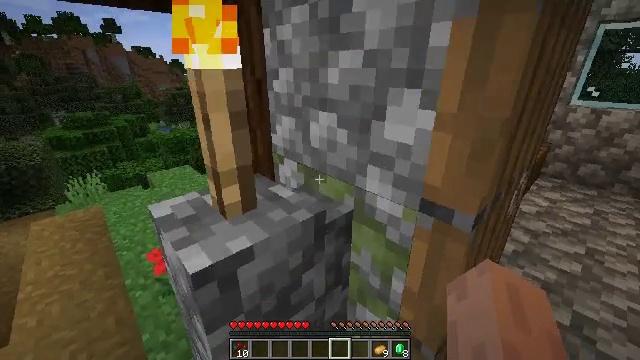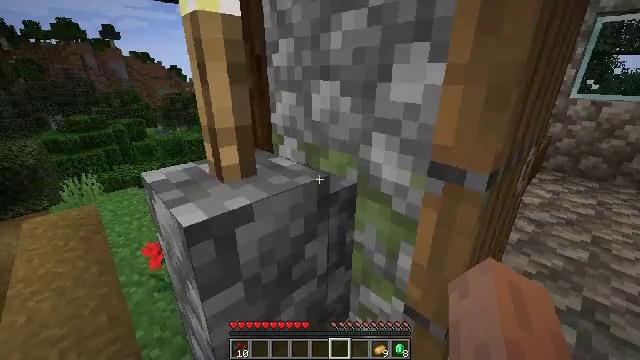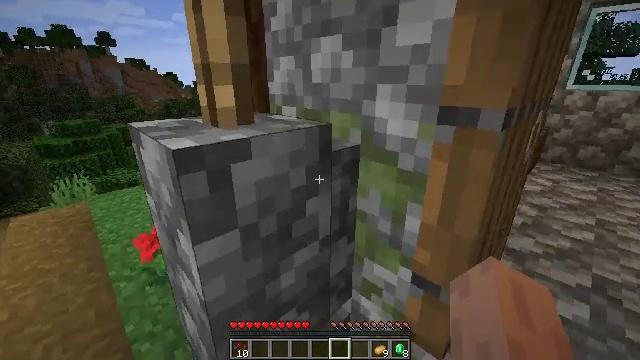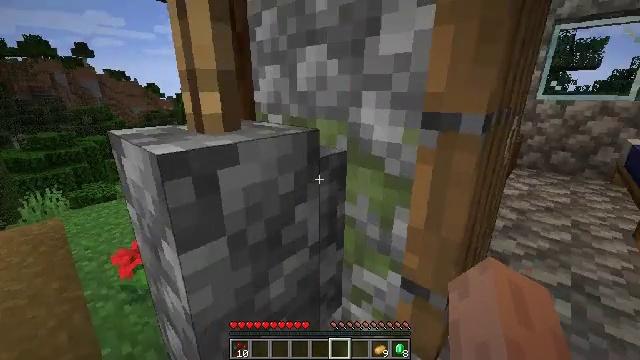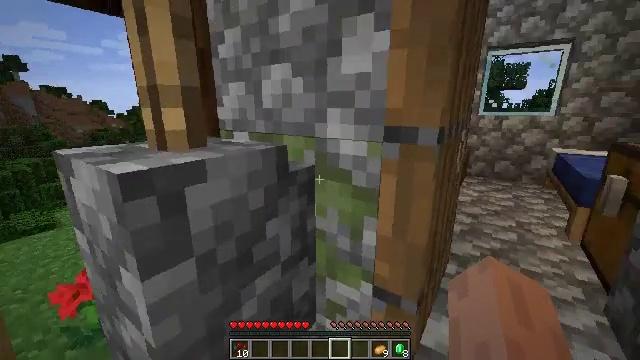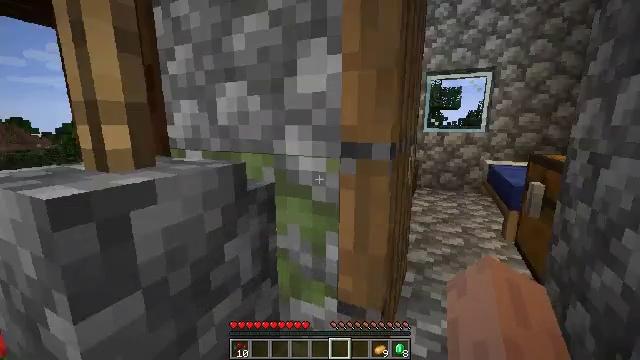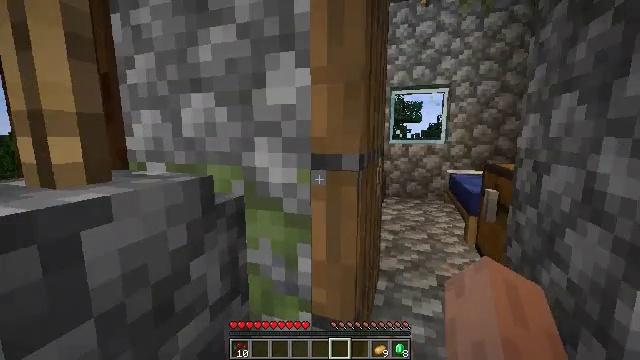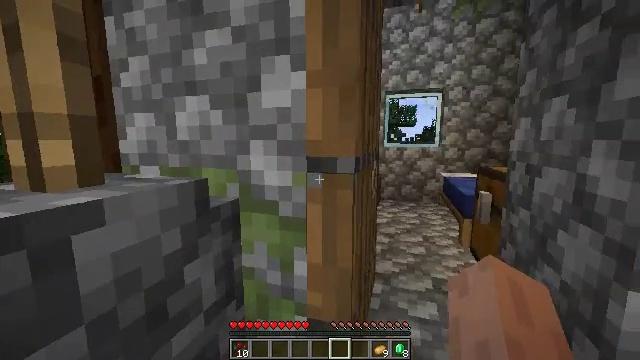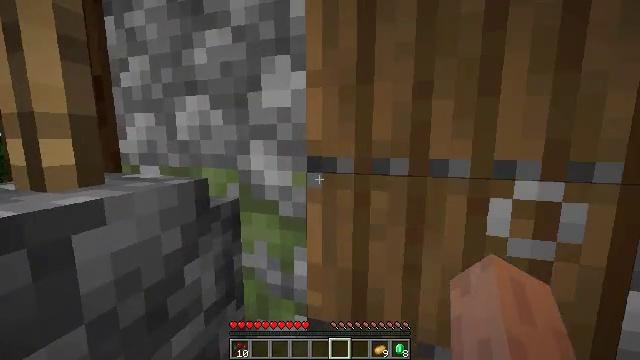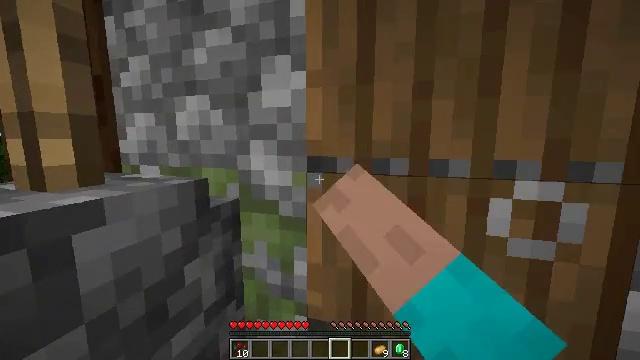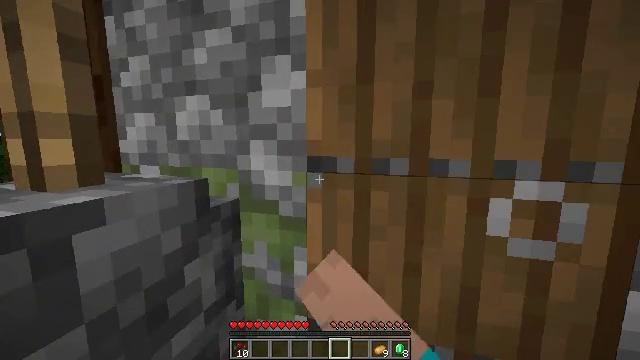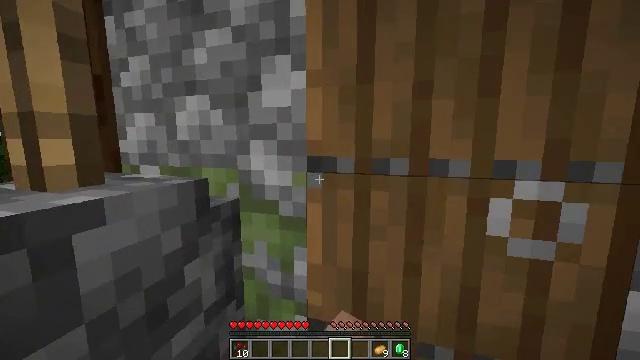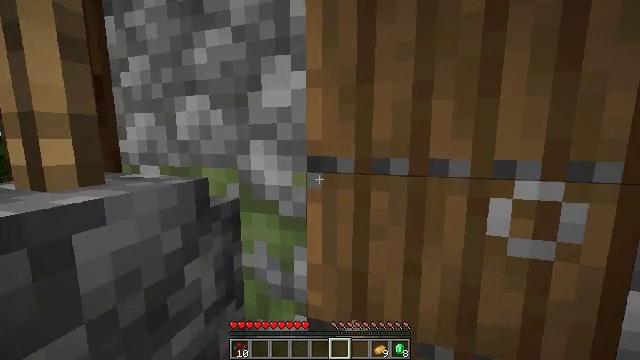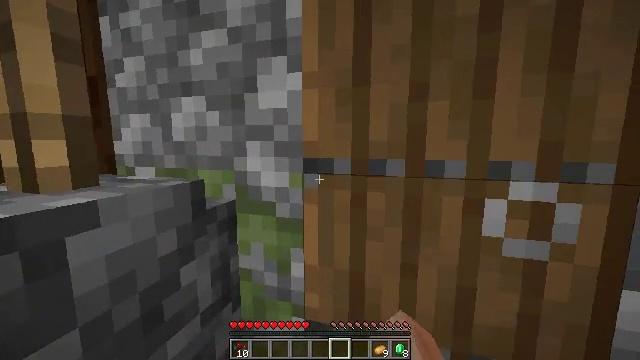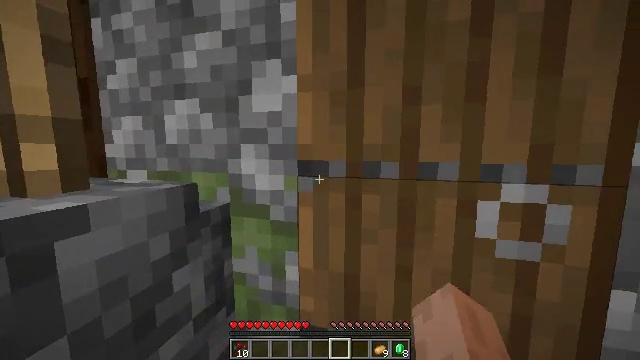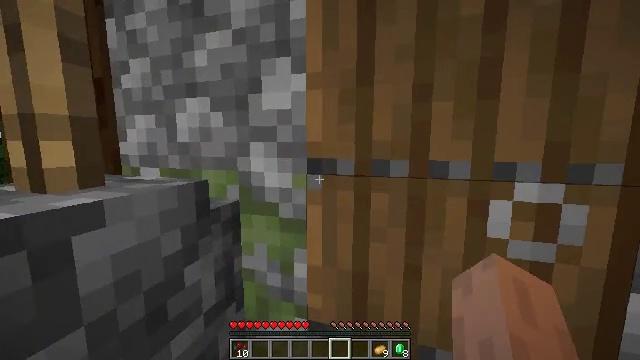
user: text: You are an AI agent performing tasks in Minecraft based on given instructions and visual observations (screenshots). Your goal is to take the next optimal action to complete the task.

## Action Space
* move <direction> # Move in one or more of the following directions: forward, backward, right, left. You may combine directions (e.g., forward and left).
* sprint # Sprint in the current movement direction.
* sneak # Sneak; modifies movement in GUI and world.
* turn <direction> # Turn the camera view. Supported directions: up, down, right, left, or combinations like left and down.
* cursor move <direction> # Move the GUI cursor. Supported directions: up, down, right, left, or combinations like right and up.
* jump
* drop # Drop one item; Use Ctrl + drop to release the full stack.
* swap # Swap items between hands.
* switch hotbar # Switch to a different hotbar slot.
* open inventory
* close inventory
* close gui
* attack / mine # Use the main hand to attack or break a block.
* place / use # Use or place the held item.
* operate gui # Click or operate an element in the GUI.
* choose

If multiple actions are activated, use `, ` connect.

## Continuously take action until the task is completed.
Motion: motion action
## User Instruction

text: Gather the purple carpet by attacking it.
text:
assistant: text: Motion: turn up
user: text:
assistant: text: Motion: turn up
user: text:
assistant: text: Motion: turn right and up
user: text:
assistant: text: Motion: turn right and up
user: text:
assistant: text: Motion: turn right and up
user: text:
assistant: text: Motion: turn right and up
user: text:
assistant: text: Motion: turn right
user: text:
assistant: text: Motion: use / place
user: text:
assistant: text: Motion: use / place
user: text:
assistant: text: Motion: use / place
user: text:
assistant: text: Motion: use / place
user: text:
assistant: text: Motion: no_op
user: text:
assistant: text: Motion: no_op
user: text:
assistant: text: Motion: turn right
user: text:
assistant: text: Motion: turn left
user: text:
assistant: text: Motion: turn left and down
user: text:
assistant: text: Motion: move forward, turn left and down
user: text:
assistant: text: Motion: move forward, turn left
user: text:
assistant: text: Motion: move forward, turn left
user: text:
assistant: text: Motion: move forward and move left, turn left and up
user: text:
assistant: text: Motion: move forward and move left, turn up
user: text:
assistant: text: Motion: move forward and move left, turn left and up
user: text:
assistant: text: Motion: move forward and move left, turn up
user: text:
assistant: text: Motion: move forward and move left
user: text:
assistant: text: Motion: move forward and move left, turn left
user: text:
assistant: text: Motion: move forward and move left, turn left and up
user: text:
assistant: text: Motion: move forward and move left, turn left and up
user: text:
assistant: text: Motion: move forward and move left, turn left and up
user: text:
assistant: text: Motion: move forward and move left, turn left and up
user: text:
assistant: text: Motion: move forward and move left, turn left